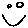
Label: smiley face